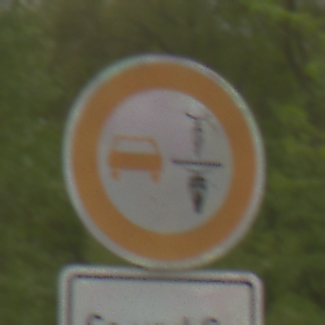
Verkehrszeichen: VerbotUeberholenEinspurigeFahrzeuge
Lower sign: ZeitangabenMitBeschraenkungAufWochentage8
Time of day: MorningAfternoon
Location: Outdoor (Nature)
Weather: Overcast
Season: NotSpecified
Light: Natural